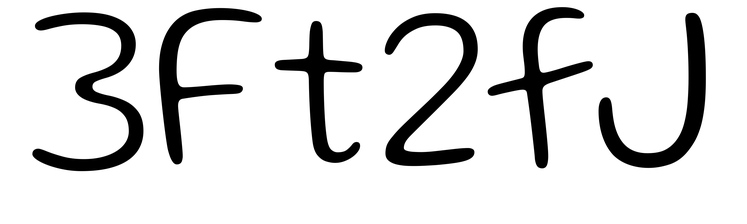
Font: Gluten_ExtraLight